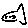
Label: fish